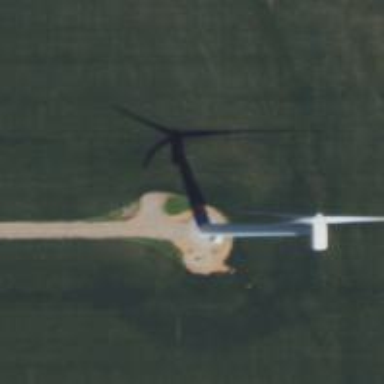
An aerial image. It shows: Industrial building with wind generator. The generator is horizontal axis wind turbine.